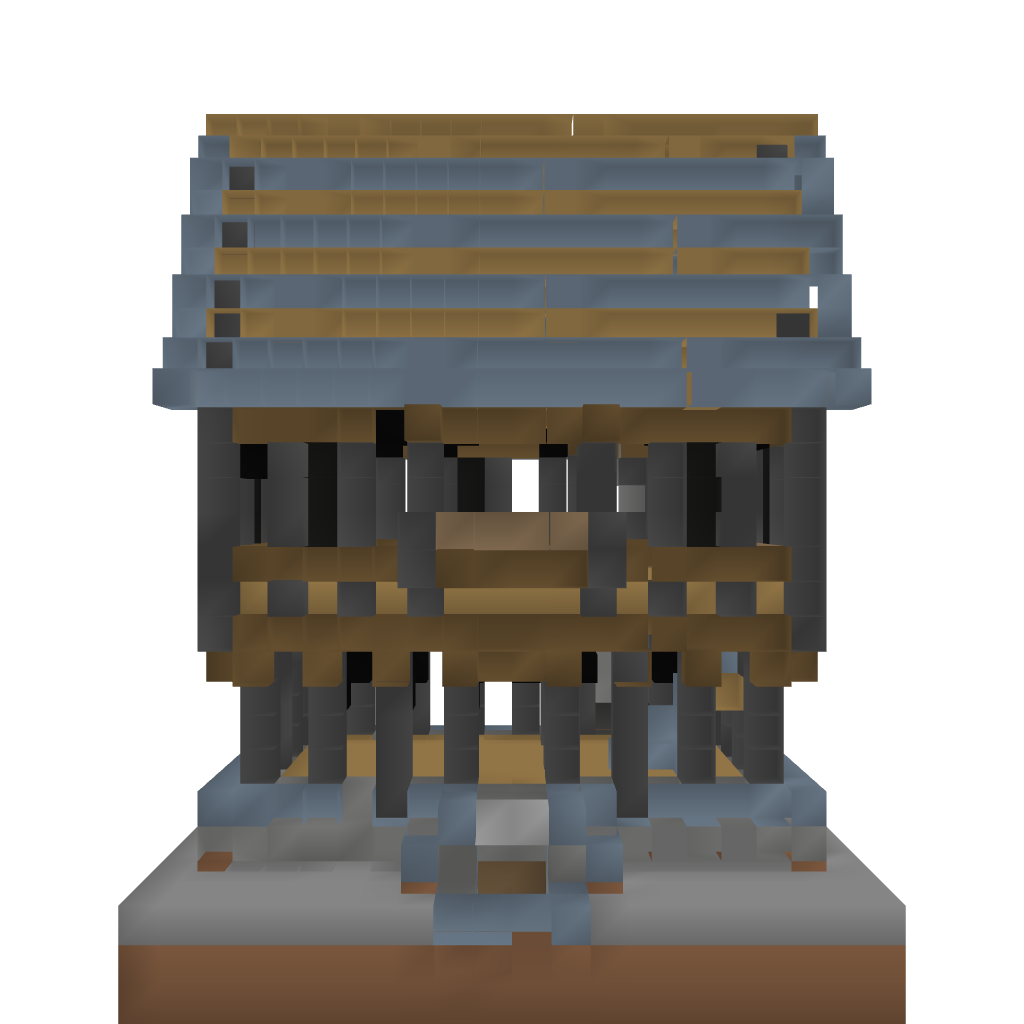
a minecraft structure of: Robin's Medieval House